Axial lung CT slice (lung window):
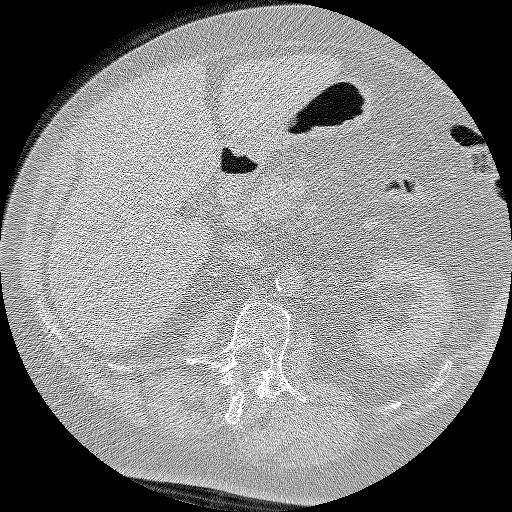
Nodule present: no